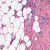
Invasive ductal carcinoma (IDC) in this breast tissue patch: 0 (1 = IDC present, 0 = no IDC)